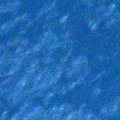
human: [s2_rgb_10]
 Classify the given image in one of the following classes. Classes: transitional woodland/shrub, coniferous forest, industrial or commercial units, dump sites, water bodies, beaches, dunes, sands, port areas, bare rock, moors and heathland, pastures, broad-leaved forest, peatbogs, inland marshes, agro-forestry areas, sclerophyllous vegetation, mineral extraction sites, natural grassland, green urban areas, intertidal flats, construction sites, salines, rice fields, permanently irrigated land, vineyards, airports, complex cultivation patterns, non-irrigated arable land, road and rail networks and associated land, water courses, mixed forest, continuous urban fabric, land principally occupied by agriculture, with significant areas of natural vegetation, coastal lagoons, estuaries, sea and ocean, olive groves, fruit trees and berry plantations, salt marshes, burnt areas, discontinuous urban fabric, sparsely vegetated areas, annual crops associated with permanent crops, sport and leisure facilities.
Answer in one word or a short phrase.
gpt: sea and ocean